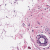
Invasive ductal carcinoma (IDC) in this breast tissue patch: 0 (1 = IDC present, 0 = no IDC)